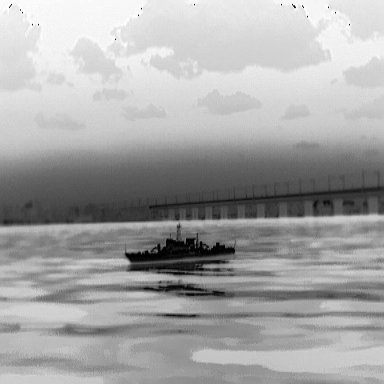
There is a warship in the infrared image.